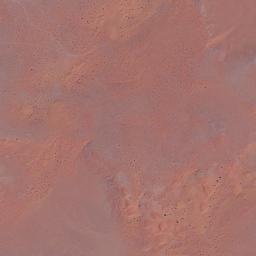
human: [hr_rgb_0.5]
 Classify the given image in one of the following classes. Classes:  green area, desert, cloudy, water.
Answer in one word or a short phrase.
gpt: desert